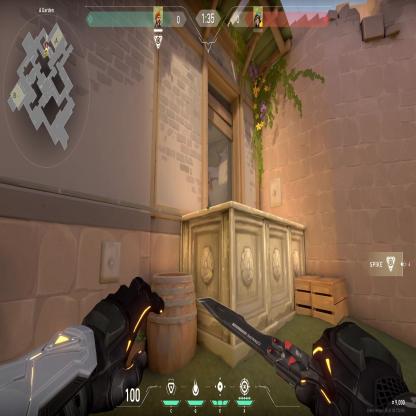
Label: enemy